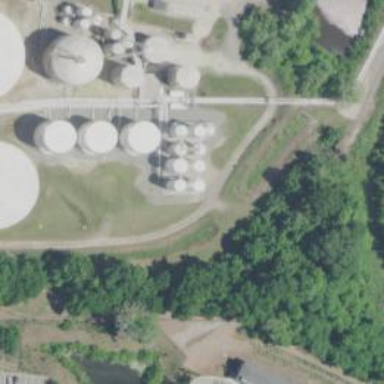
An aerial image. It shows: Storage tank with man-made structure.